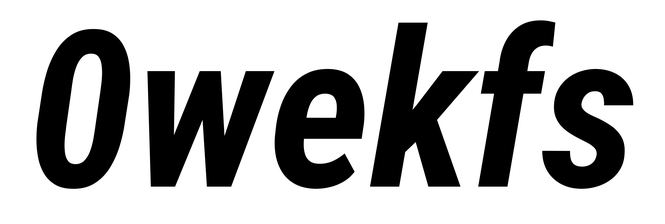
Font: Roboto-Italic_Condensed_Bold_Italic